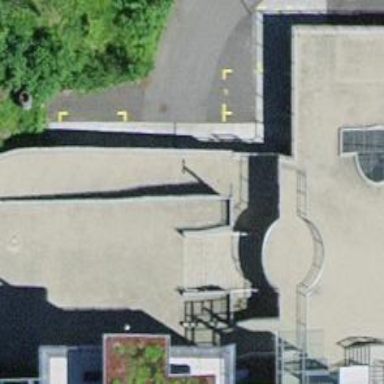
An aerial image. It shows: Parking entrance.